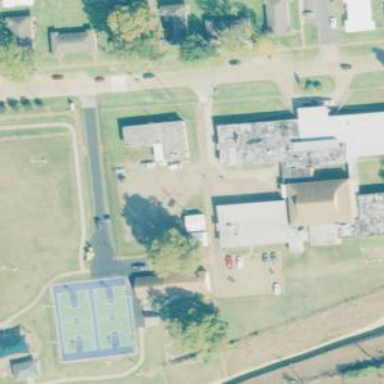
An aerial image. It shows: School.